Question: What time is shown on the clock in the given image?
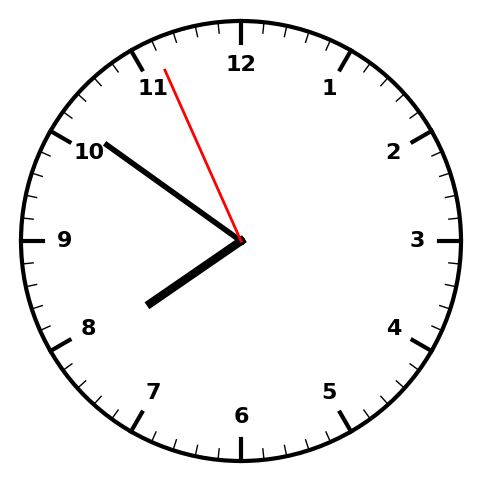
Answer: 07:50:56